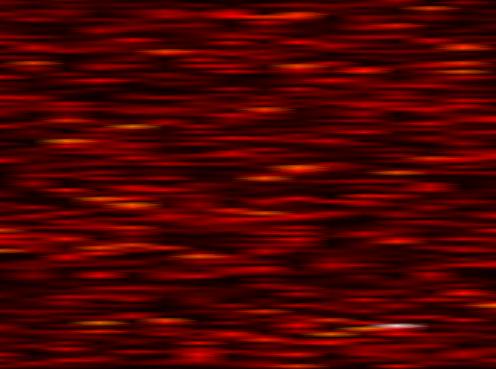
Label: OFDM